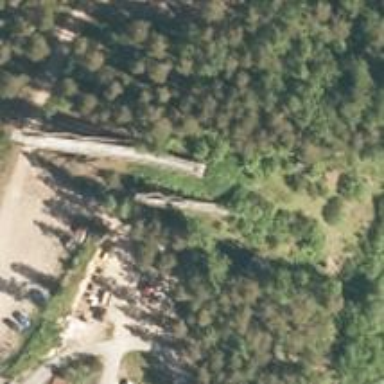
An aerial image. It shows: Ski jumping area.